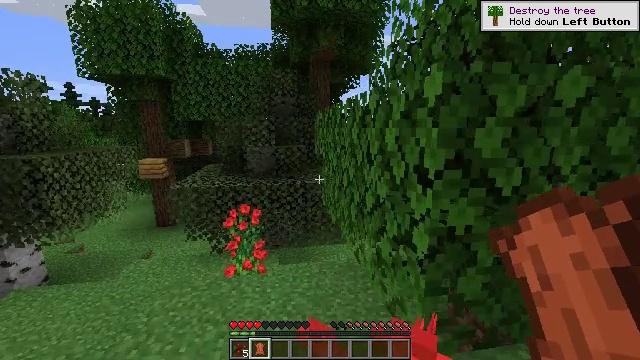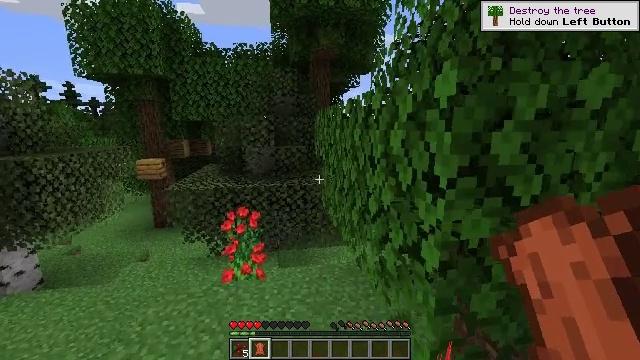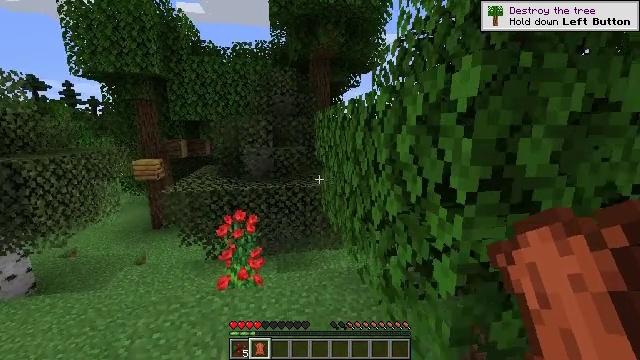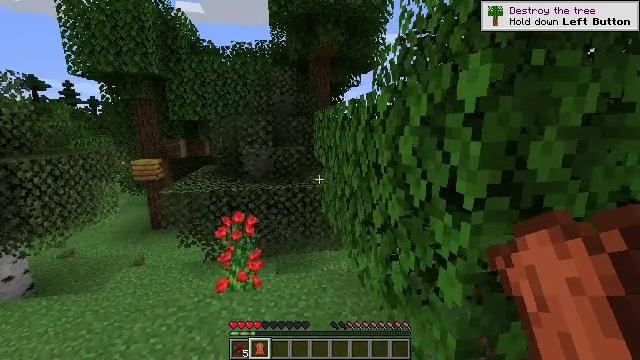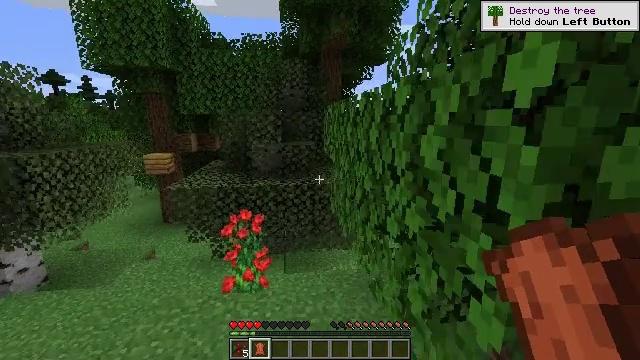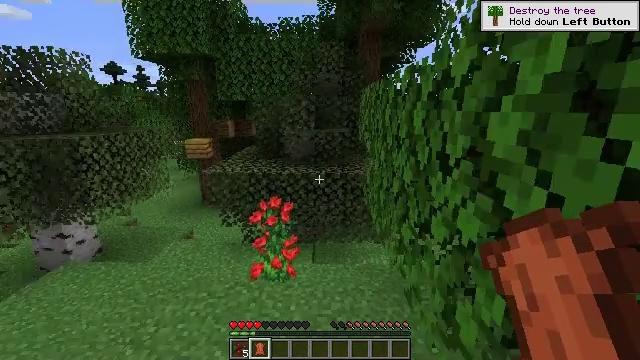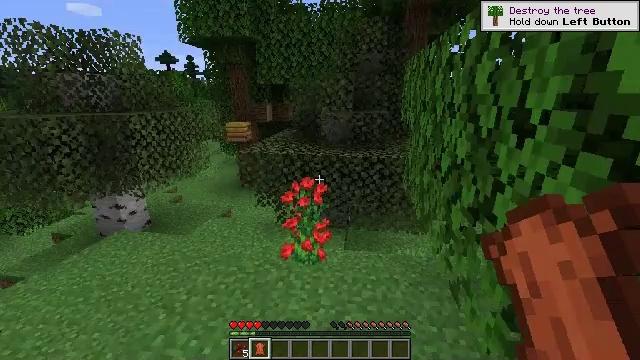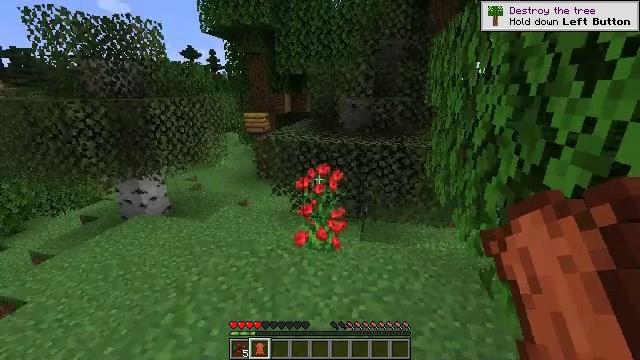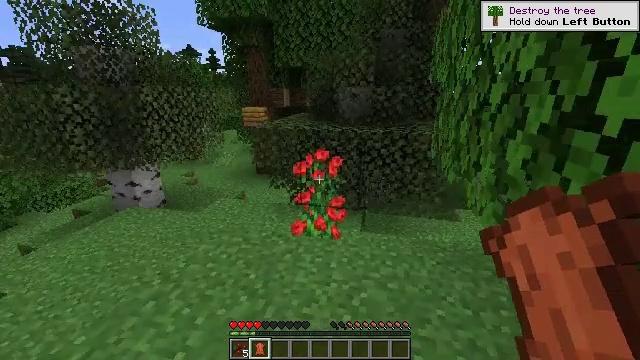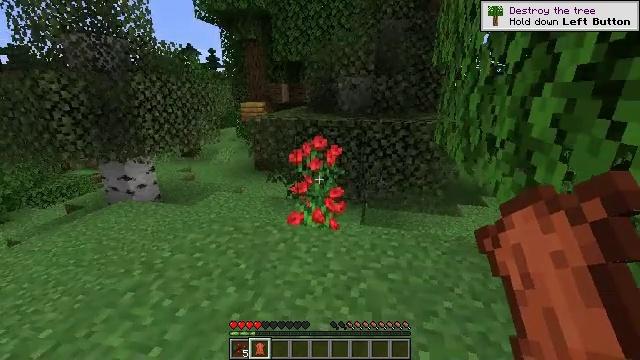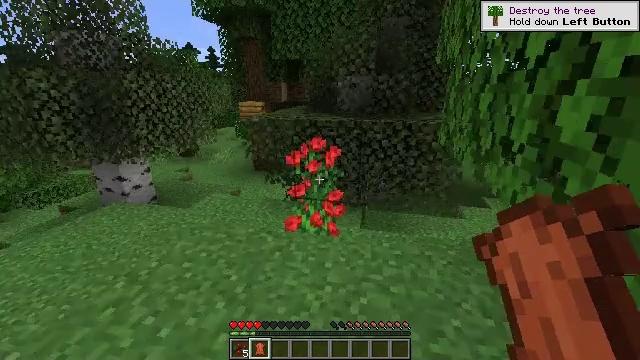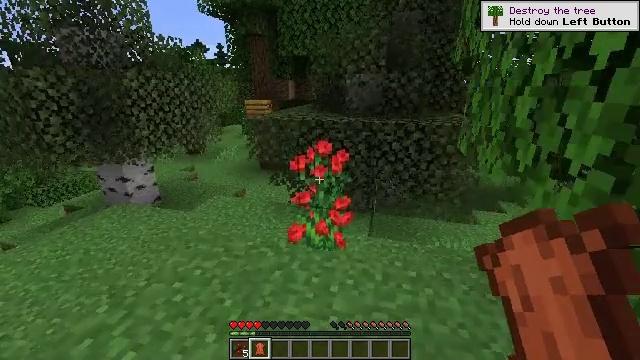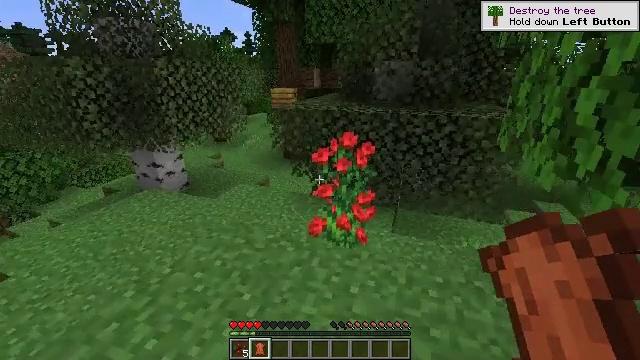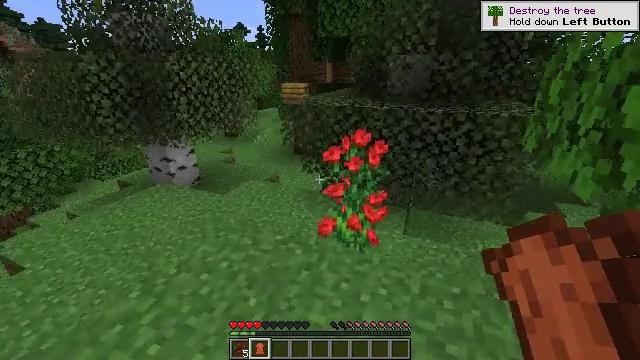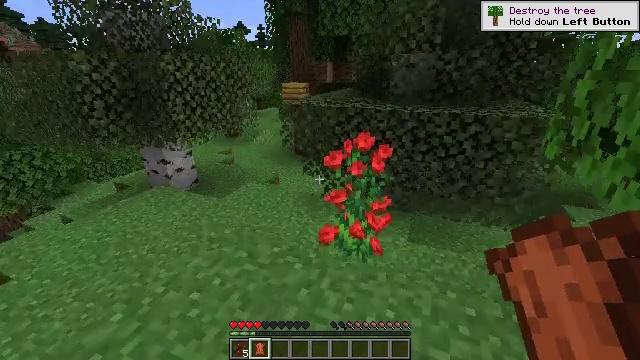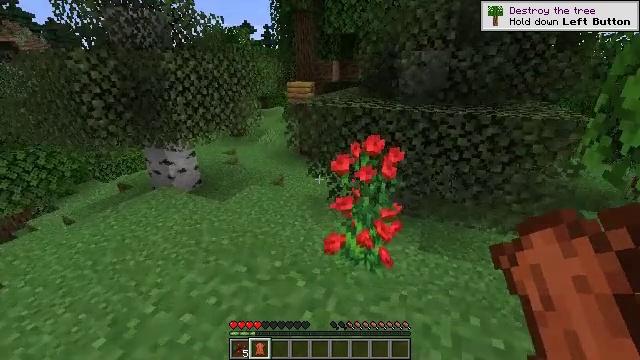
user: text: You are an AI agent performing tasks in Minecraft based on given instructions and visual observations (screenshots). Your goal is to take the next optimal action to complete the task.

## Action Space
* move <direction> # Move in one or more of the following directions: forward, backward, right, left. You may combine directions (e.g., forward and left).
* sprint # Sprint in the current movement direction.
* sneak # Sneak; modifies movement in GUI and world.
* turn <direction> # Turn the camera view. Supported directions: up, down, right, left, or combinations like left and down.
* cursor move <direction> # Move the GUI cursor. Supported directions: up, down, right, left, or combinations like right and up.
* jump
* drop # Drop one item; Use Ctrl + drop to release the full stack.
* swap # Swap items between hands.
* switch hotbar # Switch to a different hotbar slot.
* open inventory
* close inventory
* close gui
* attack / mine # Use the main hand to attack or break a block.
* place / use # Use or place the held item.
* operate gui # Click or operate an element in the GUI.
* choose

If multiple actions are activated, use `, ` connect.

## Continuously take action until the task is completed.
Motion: motion action
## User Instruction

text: Gather bee nest from a tree in the forest.
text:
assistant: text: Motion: move forward
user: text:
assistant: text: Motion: move forward
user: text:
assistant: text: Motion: move forward
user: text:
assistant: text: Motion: move forward, turn left and down
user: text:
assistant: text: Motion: move forward, turn left and down
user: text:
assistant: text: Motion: move forward, turn left and down
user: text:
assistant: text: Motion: move forward, turn left and down
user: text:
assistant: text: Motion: move forward
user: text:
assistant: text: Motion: move forward
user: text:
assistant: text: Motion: move forward
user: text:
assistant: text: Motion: move forward, turn left
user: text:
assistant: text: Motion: move forward, turn left and down
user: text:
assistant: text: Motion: move forward, turn left and down
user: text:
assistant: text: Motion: move forward
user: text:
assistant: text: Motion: move forward, turn left
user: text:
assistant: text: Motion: move forward, turn left and down
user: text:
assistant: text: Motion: move forward, turn left
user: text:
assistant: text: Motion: move forward, turn left and up
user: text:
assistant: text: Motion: move forward, turn up
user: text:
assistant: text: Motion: move forward, turn left and up
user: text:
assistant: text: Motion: move forward, turn up
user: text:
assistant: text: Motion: move forward, turn up
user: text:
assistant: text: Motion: move forward, turn right and up
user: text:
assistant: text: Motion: move forward, turn right and up
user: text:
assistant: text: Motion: move forward
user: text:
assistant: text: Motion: move forward
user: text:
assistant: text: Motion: move forward, turn down
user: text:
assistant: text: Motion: move forward, turn down
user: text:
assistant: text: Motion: move forward, turn down
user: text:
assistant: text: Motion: move forward